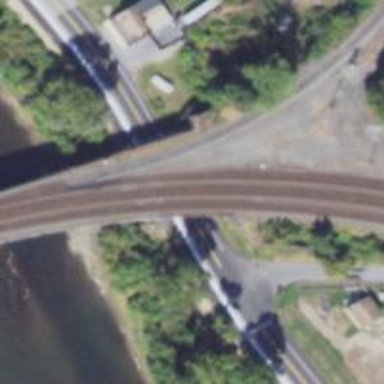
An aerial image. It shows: Arch bridge carrying railway track.